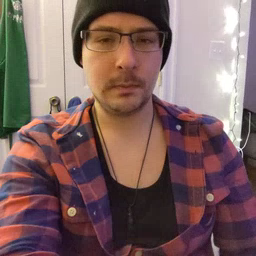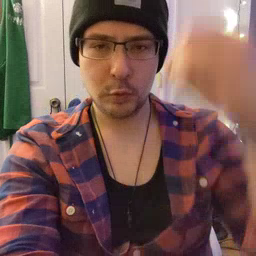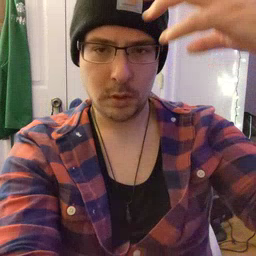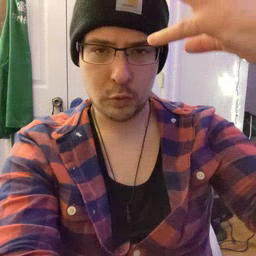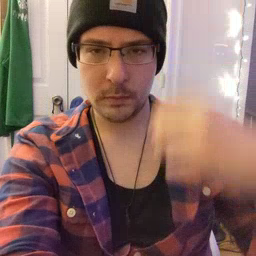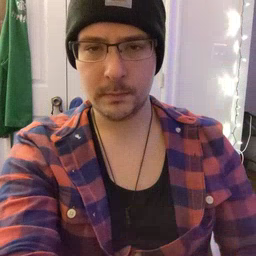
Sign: shower